Question: I am trying to display counts for my website visitors. Is it possible to display a number or text like as the following image.

If is it possible using html and css, Please suggest me or tell me other way to fix it?
Thanks in advance ....
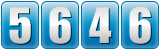
Answer: This is almost working using jquery
'''
var text=$('p').text()
for(var x=0;x<text.length;x++){
var newt='<span>'+text[x]+'</span>'
$('p').html($('p').html()+ newt)
}
'''
'''
span{
width:50px;
height:50px;
background:orange;
border-radius:15px;
display:inline-block;
text-align:center;
}
'''
'''
<script src="https://ajax.googleapis.com/ajax/libs/jquery/2.0.3/jquery.min.js"></script>
<p>123456</p>
'''